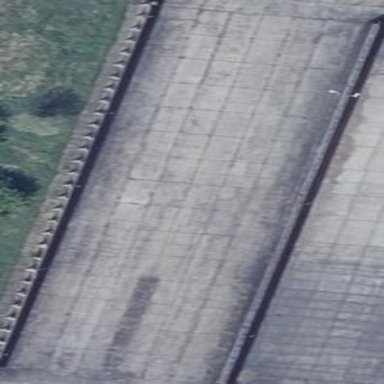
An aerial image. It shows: Bunker silo.